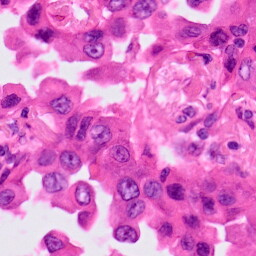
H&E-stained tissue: Lung